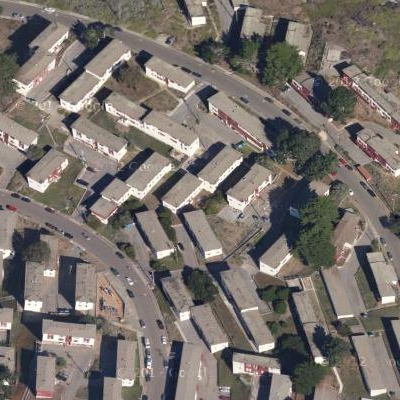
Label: Resident